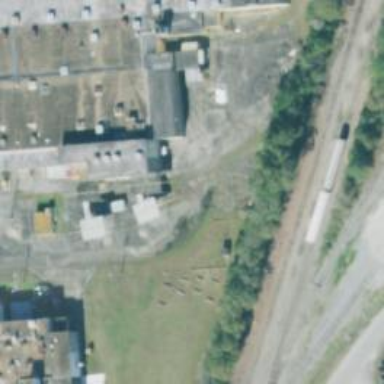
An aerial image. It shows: Disused railway yard.